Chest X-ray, AP view. Patient: 63 years old, sex M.
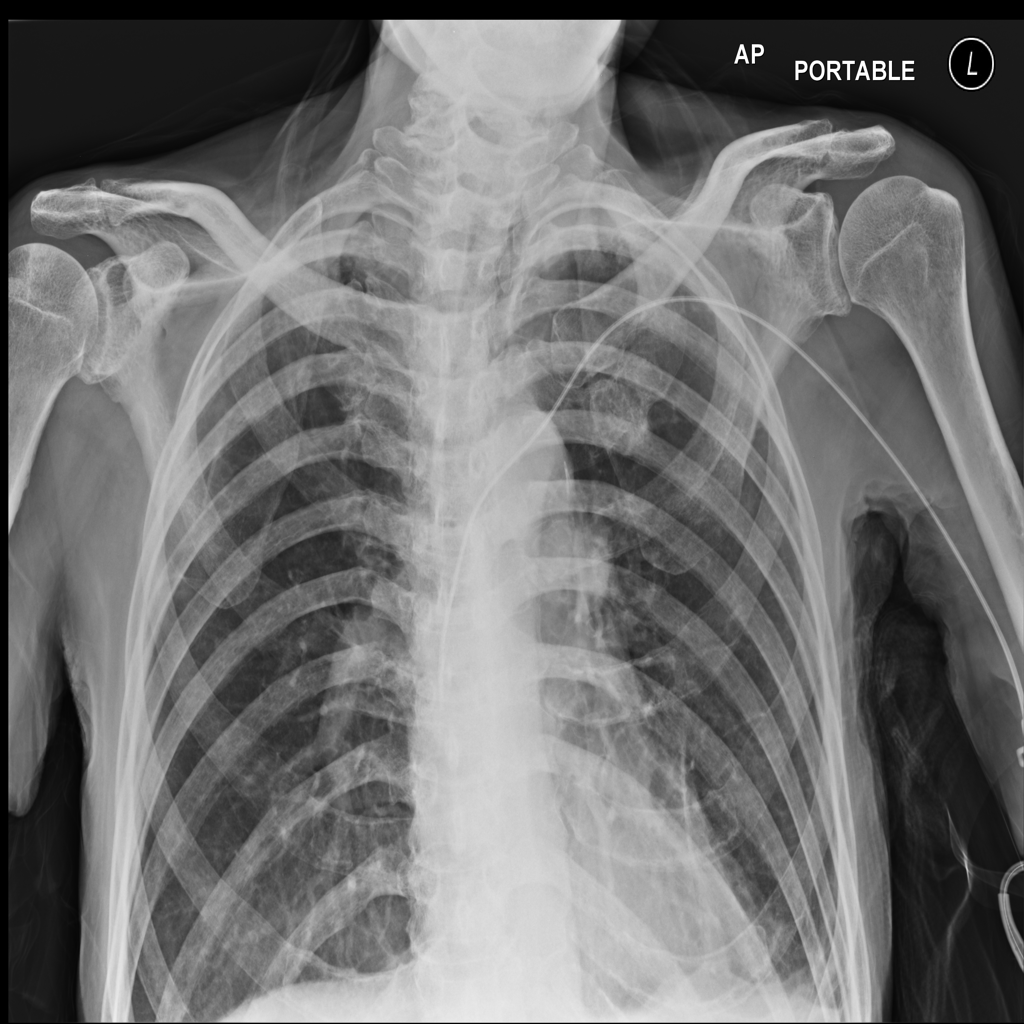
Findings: No Finding